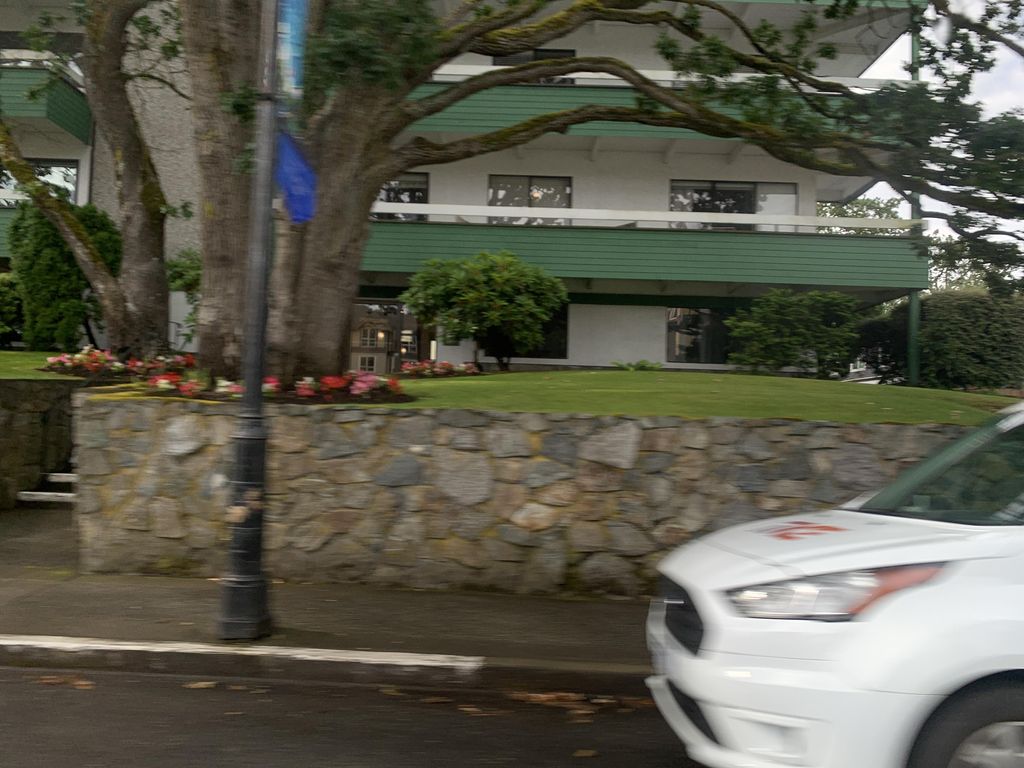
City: victoria